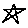
Label: star